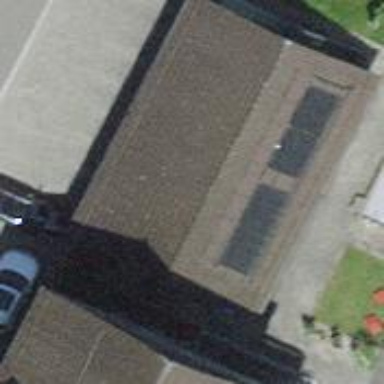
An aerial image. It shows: Group of garages.